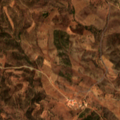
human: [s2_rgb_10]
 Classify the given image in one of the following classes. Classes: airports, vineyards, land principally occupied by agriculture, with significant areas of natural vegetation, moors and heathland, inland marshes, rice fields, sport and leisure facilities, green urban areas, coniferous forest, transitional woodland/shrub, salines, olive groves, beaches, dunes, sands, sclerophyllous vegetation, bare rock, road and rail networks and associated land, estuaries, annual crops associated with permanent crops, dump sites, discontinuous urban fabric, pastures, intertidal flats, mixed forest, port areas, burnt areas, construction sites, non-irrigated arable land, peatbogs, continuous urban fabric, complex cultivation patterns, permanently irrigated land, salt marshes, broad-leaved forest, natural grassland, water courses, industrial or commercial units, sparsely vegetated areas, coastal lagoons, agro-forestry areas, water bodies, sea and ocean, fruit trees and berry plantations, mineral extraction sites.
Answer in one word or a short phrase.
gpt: fruit trees and berry plantations, land principally occupied by agriculture, with significant areas of natural vegetation, sclerophyllous vegetation, transitional woodland/shrub